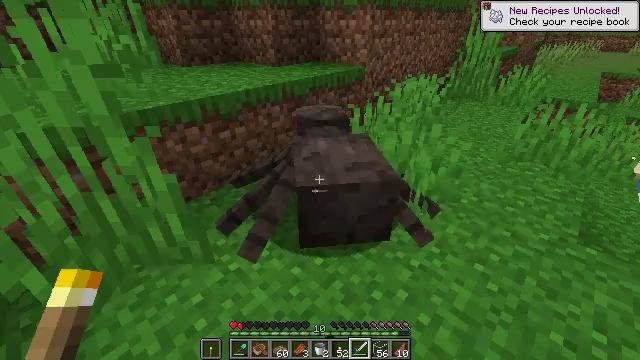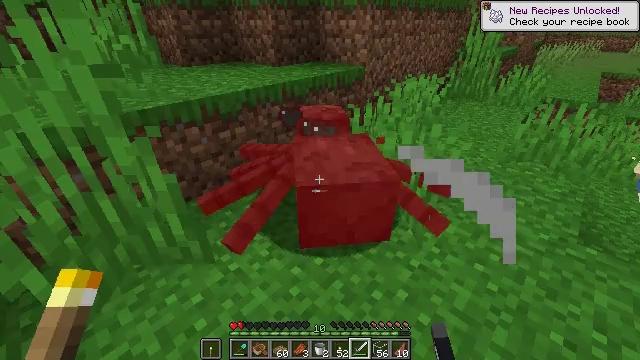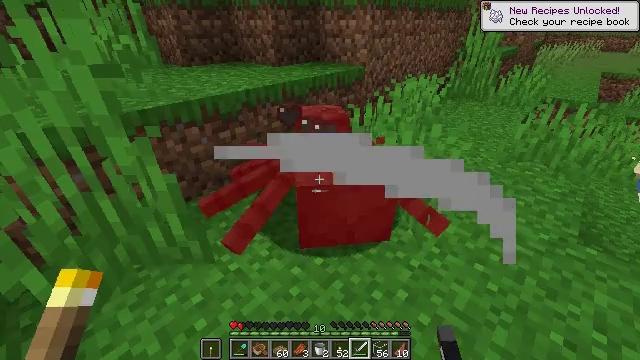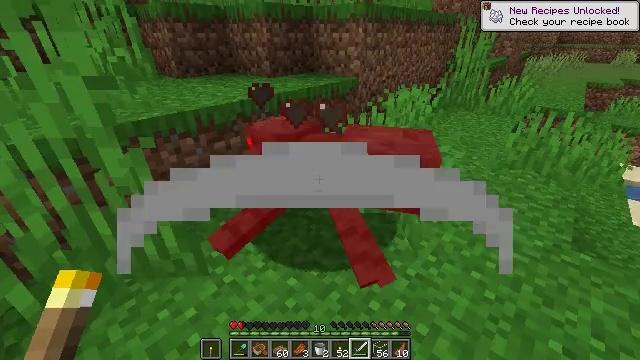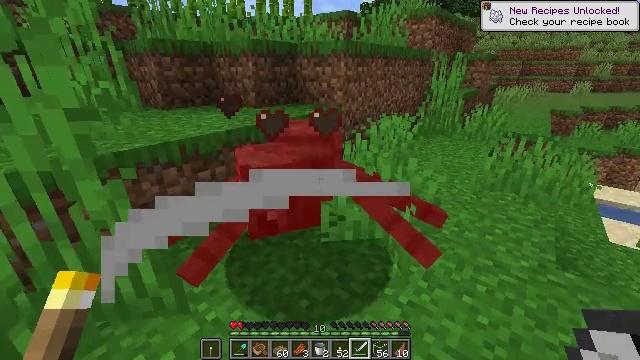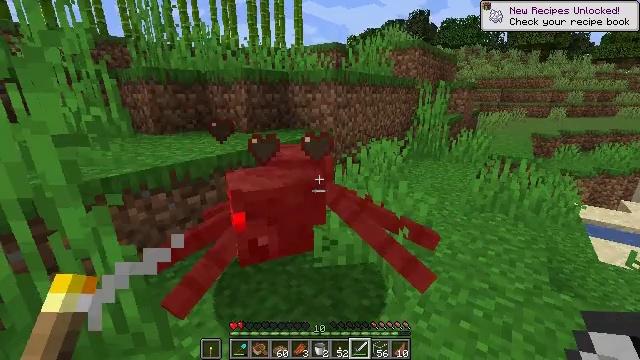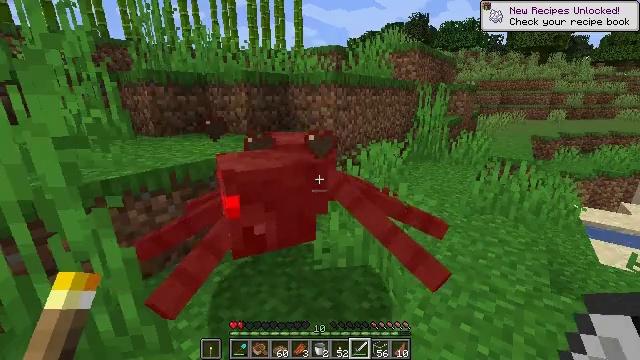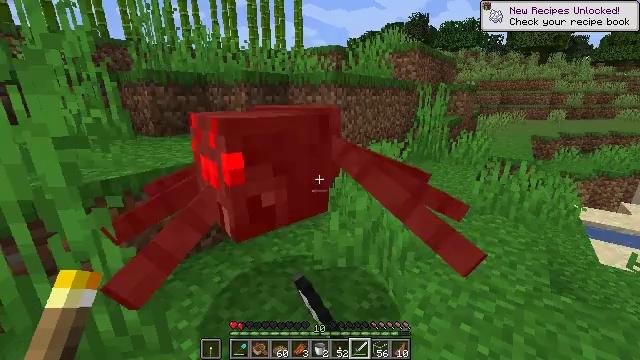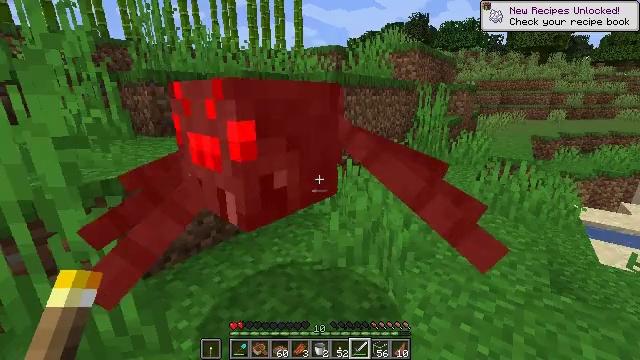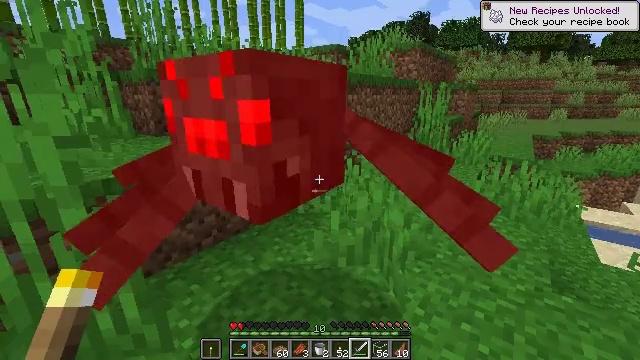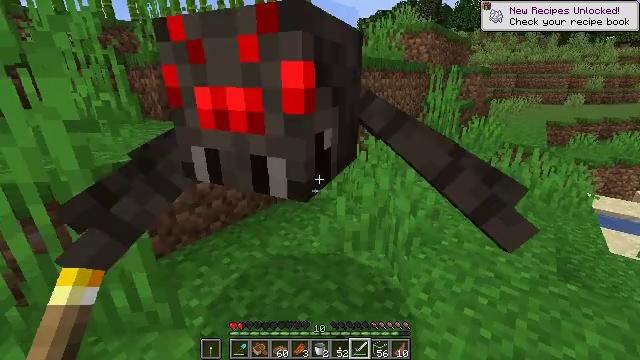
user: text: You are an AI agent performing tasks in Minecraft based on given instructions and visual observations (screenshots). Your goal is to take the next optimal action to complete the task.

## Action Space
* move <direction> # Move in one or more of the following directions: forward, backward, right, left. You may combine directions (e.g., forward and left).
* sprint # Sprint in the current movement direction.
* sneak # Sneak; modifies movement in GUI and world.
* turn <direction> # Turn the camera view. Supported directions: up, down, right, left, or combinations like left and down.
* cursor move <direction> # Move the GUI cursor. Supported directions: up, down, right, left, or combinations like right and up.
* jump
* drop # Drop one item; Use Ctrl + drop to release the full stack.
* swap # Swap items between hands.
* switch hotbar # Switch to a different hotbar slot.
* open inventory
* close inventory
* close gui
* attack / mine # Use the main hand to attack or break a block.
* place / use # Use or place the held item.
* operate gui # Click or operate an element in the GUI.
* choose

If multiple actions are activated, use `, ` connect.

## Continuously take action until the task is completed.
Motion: motion action
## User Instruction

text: Hunt a spider.
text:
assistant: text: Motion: no_op
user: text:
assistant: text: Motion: no_op
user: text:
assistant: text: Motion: turn right and up
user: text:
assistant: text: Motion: turn right and up
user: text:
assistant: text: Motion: turn right and up
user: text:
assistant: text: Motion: attack / mine
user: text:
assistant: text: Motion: attack / mine
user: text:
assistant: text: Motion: attack / mine
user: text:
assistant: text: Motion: attack / mine
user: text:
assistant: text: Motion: turn left and down, attack / mine
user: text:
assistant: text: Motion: attack / mine